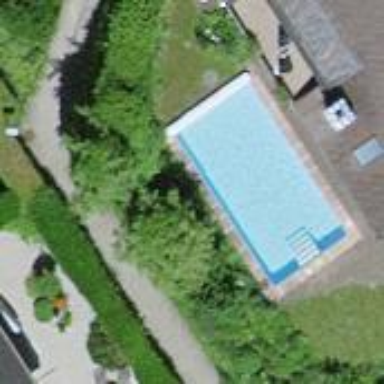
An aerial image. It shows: Swimming pool located in leisure land.